Field crop: maize
Growth stage: 2
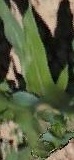
Species: maize